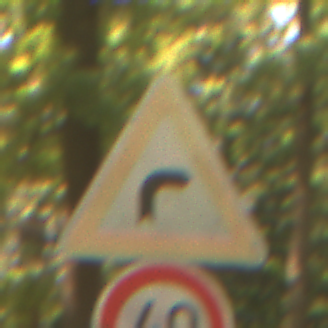
Verkehrszeichen: KurveRechts
Zusatzzeichen unten: Geschwindigkeit40
Umgebung: Outdoor, Nature
Tageszeit: Midday
Wetter: PartlyCloudy
Licht: Natural
Jahreszeit: NotSpecified
Kontrast: LowContrast